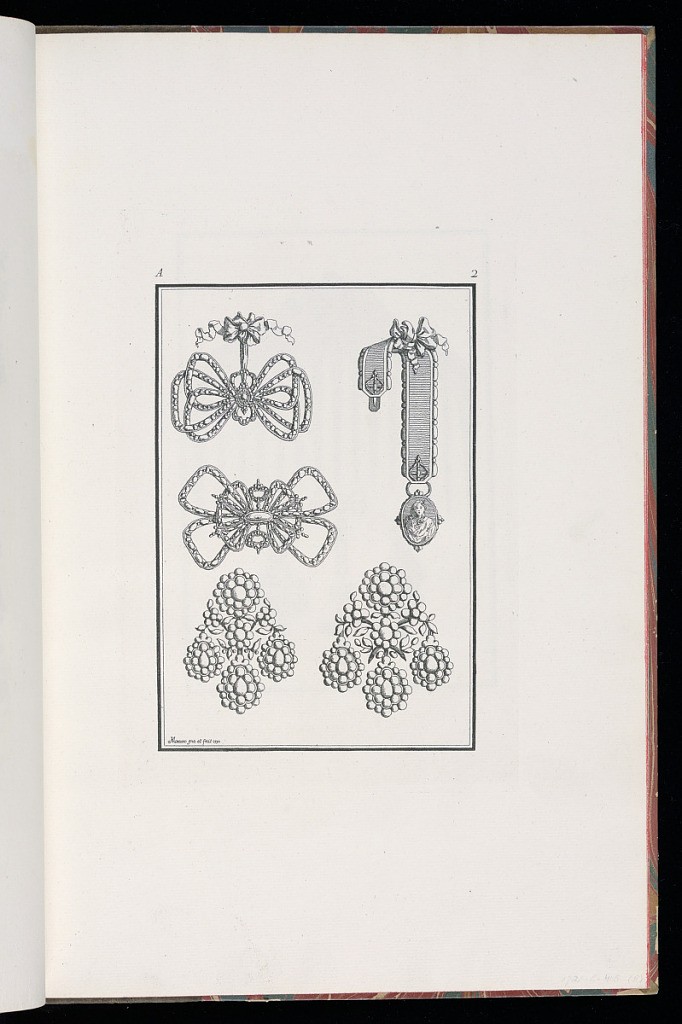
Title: Jewelry Designs
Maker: Pierre Moreau, French, 1722 – 1798
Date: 1771
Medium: Etching and engraving on laid paper
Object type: Print
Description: Within a double-lined frame, five designs for jewelry, including two broaches in the shape of bows, and two as clusters of jeweled flowers, and ribbon with a hanging portrait miniature. The plate is signed, numbered, and dated.